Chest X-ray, AP view. Patient: 40 years old, sex M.
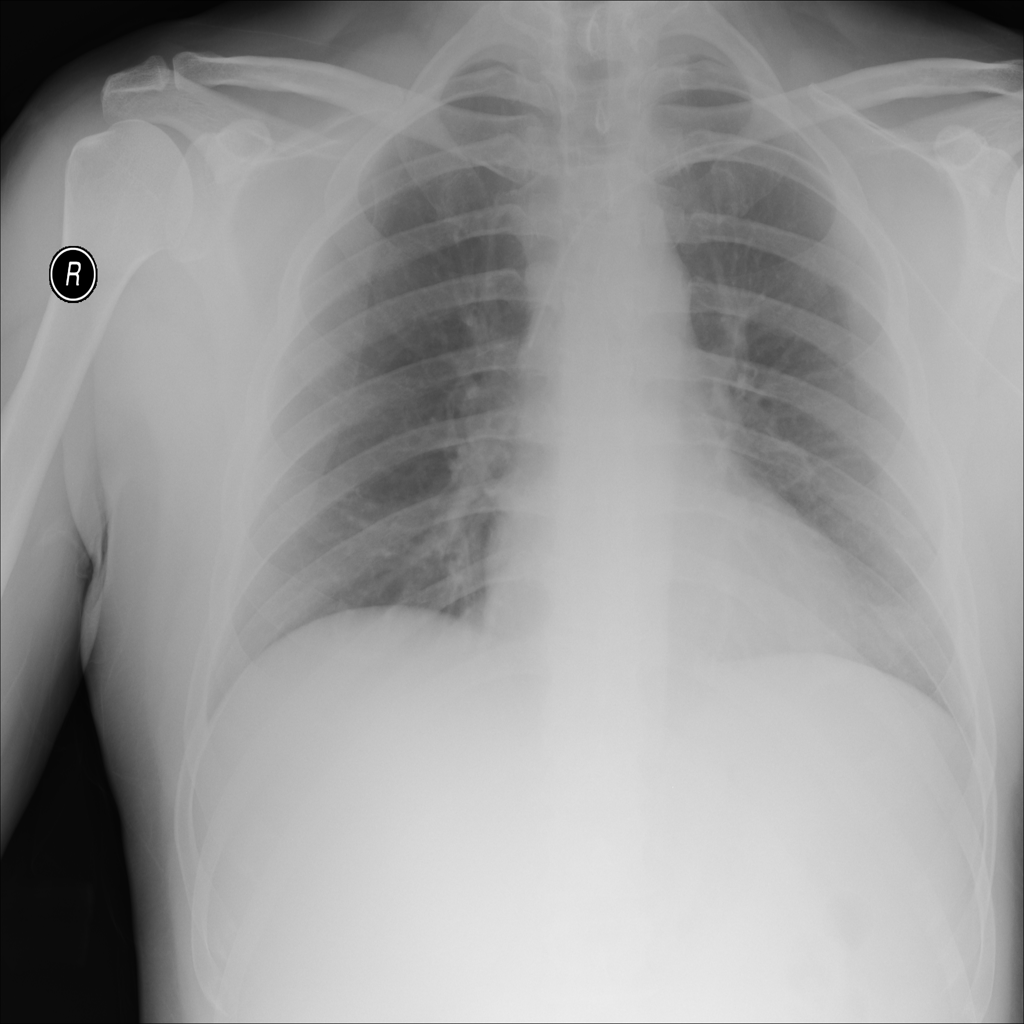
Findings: No Finding